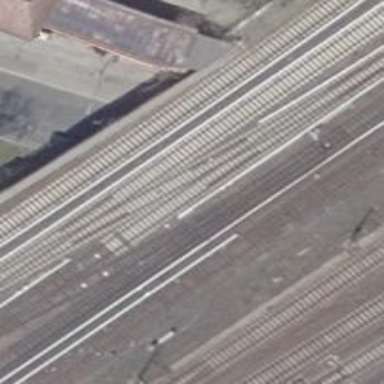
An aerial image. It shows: Bridge used by the electrified light rail service at the bottom level. The area is designated as yard.